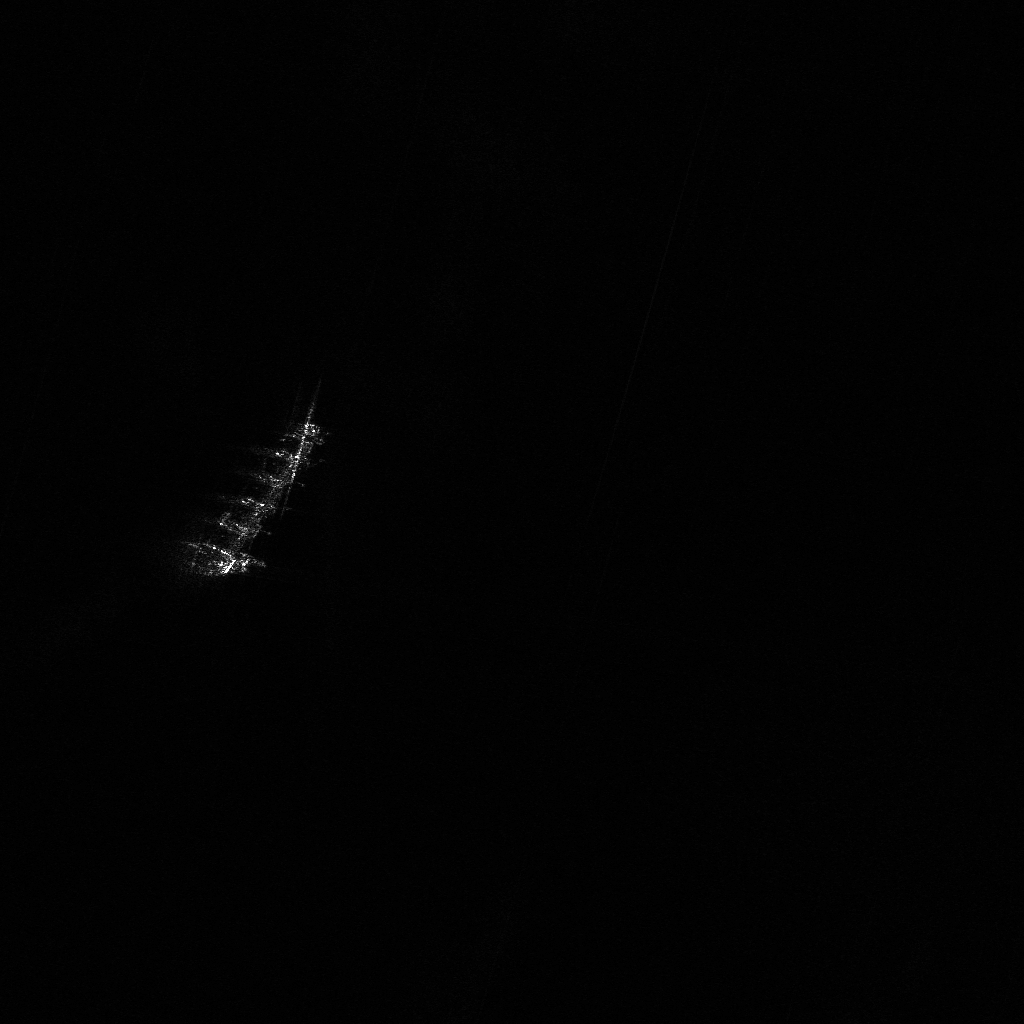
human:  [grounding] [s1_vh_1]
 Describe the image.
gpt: In the satellite image, there is  <ref>1 medium ore-oil </ref> <box>[[22, 38, 27, 57, 32]]</box> located at left.